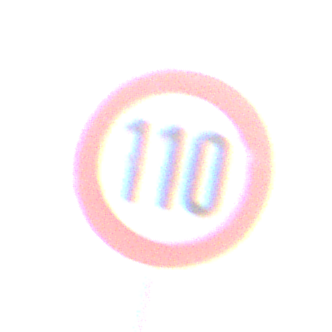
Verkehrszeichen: Geschwindigkeit110
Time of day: MorningAfternoon
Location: Outdoor (Nature)
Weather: PartlyCloudy
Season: NotSpecified
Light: Natural